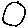
Label: circle